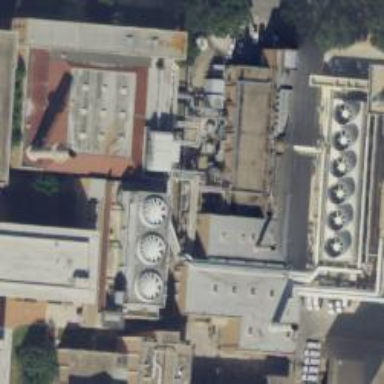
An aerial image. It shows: Generator located in university building.